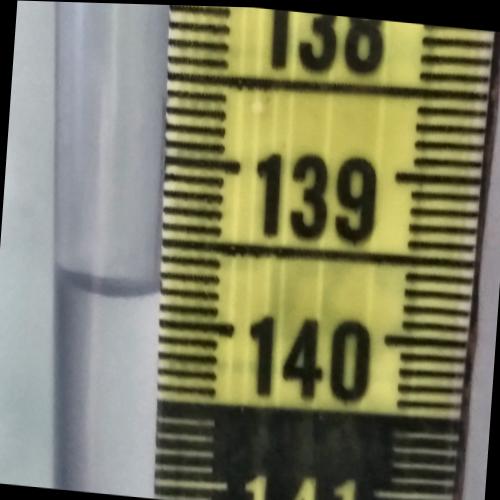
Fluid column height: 139.8 cm